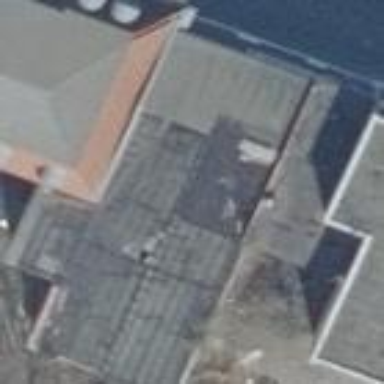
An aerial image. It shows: Building.